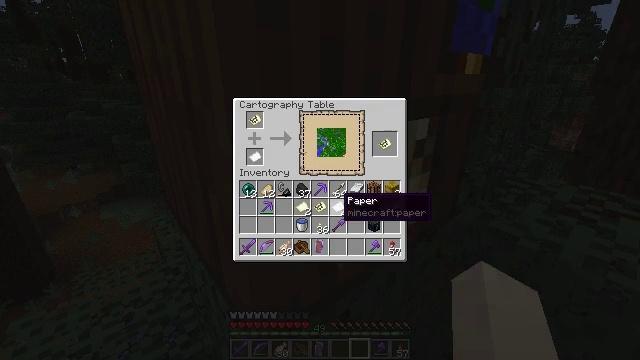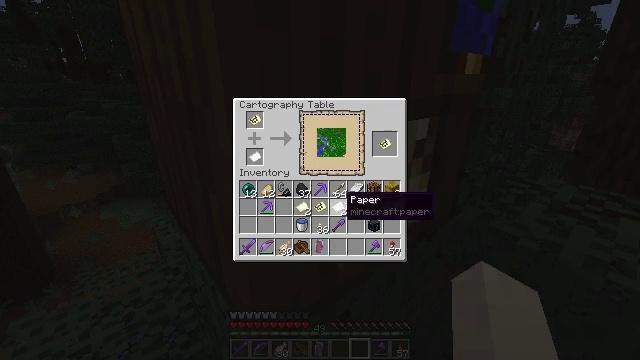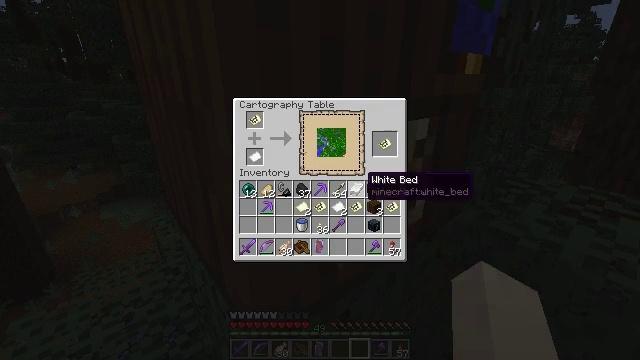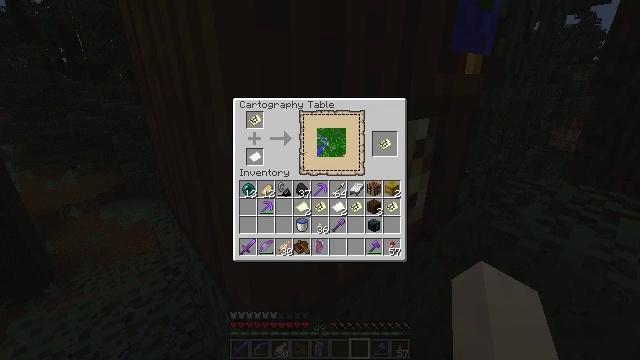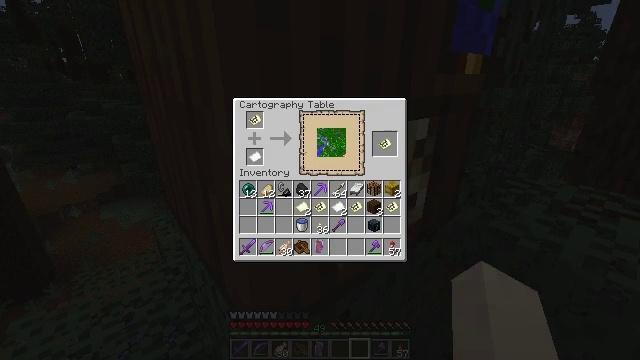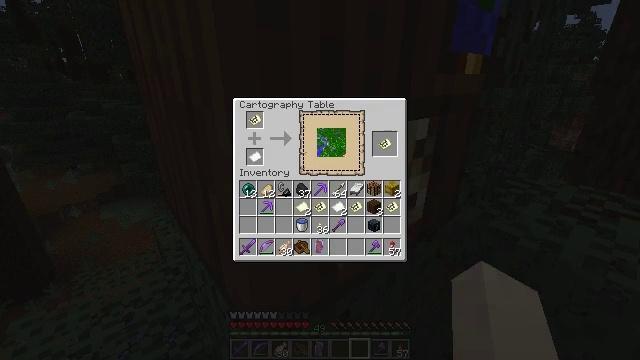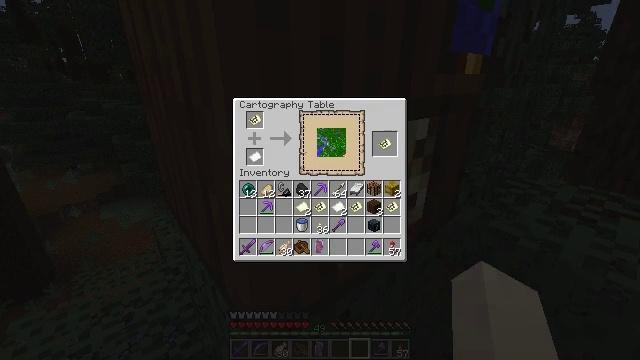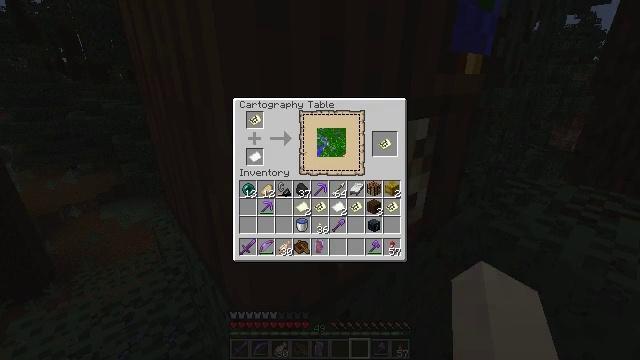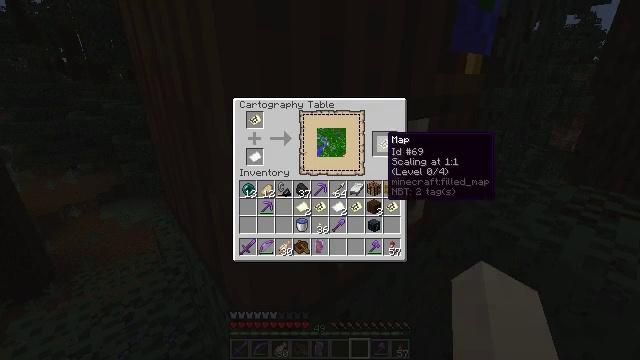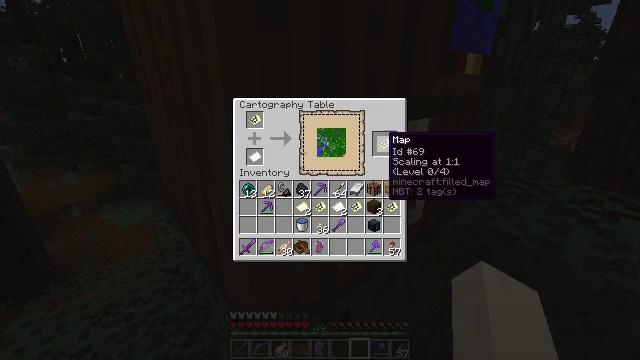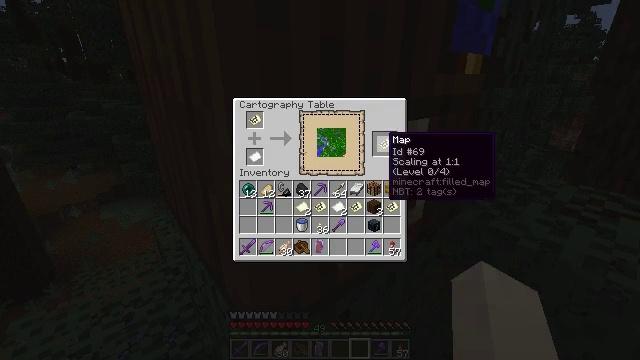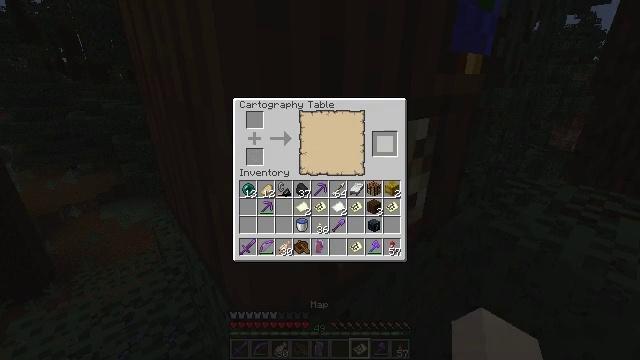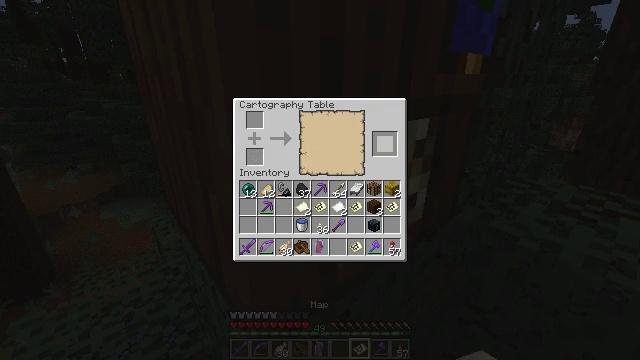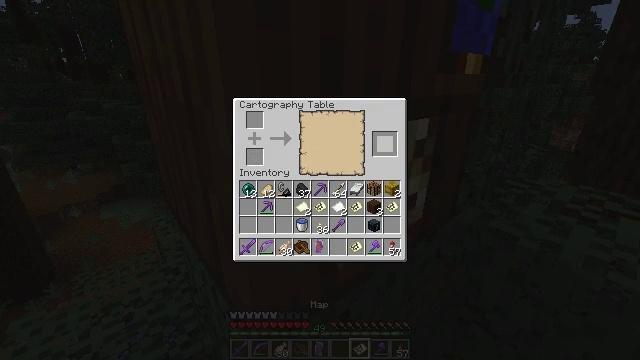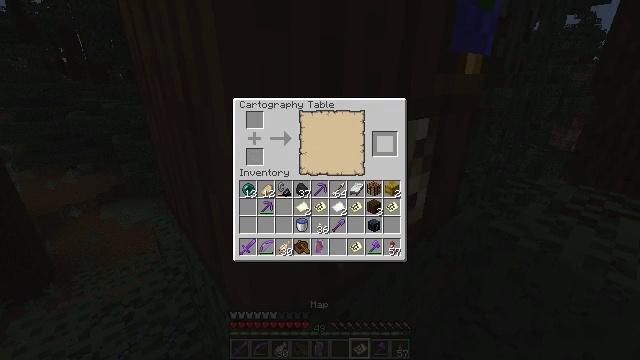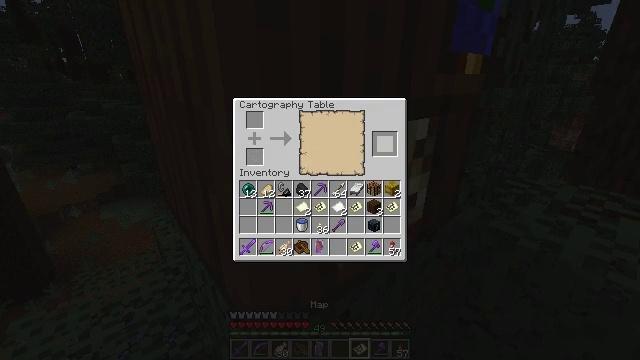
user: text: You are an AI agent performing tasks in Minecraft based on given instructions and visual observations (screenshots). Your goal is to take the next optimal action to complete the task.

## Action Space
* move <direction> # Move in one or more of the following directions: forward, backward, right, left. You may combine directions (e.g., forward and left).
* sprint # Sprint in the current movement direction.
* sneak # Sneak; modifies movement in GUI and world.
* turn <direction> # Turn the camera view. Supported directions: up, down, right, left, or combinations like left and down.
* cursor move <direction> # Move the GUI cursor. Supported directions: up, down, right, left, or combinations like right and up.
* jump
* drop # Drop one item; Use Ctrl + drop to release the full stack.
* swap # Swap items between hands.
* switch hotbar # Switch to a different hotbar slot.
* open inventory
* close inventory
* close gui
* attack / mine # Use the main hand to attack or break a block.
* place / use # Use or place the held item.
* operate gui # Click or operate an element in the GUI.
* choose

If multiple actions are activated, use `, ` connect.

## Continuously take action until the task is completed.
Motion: motion action
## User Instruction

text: Gather the cartography table from its current location.
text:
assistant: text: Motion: no_op
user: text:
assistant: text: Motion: turn right and up
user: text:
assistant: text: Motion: sneak, turn right and up
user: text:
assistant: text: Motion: sneak
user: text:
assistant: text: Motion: sneak
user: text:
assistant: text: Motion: sneak
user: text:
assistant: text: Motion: sneak
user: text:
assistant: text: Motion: sneak
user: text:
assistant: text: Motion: sneak
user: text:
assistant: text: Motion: sneak
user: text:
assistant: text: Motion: sneak, attack / mine
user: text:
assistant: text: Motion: sneak, attack / mine
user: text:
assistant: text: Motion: sneak, attack / mine
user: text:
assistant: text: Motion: sneak, attack / mine
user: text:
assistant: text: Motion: sneak, attack / mine
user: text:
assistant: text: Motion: sneak, attack / mine
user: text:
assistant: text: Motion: sneak
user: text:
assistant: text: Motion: sneak
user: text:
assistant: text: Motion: no_op
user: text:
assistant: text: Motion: no_op
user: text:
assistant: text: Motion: no_op
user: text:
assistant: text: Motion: no_op
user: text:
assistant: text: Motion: no_op
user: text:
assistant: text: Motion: no_op
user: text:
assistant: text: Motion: no_op
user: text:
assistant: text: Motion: no_op
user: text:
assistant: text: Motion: no_op
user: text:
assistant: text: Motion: turn left and up
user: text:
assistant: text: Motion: turn left and up
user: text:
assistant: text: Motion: turn left